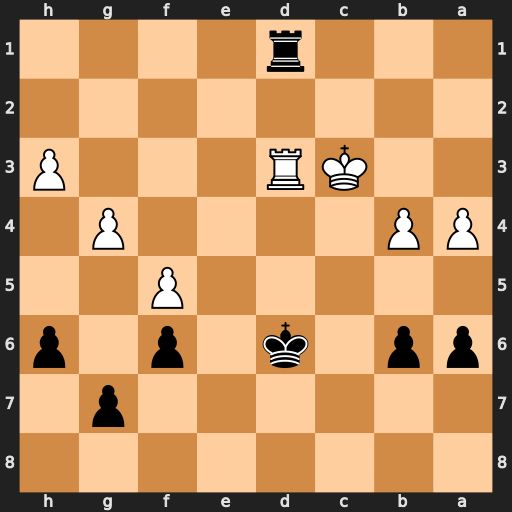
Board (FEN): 8/6p1/pp1k1p1p/5P2/PP4P1/2KR3P/8/3r4
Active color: b
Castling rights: -
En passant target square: -
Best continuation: Rxd3+ Kxd3 Kd5